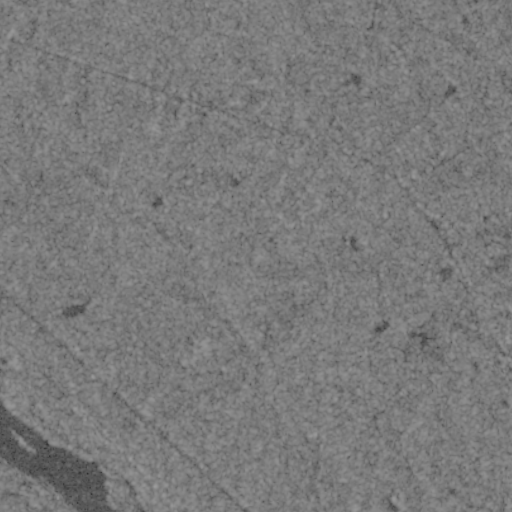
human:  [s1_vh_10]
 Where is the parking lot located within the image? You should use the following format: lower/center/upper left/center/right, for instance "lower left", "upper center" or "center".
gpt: The parking lot is located in the lower left of the image.
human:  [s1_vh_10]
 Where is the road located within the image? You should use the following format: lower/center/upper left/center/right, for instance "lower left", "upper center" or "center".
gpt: There is no road in the image.

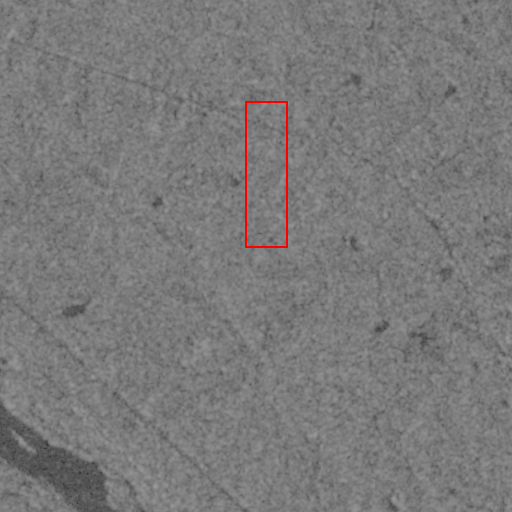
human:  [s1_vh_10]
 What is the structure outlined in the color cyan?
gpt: There is no cyan outline.
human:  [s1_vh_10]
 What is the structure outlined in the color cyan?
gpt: There is no structure outlined in cyan.